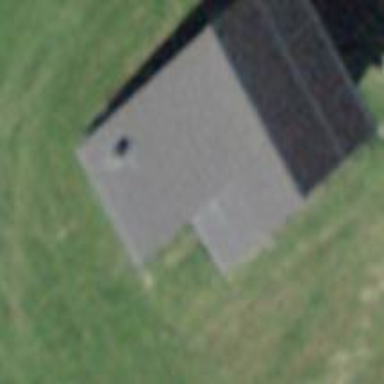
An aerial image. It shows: Cabin.